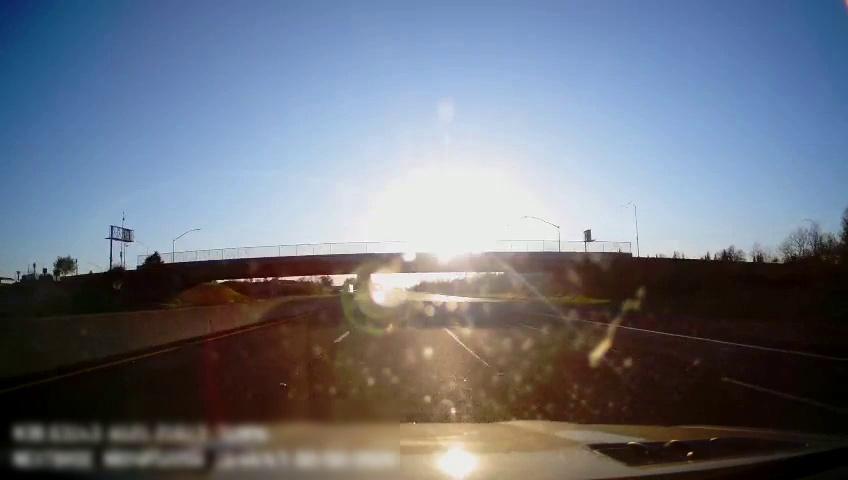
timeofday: Day
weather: Sunny
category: Drivable Space
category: Vehicles | Truck
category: Lanes | Alternate Lane
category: Lanes | Alternate Lane
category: Lanes | Current Lane
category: Lanes | Current Lane
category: Lanes | Alternate Lane